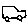
Label: car